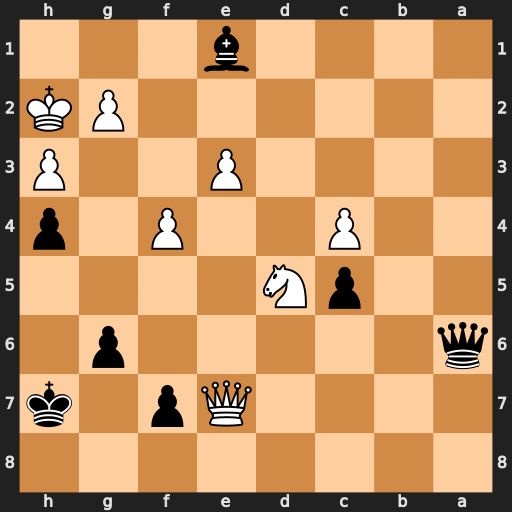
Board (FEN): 8/4Qp1k/q5p1/2pN4/2P2P1p/4P2P/6PK/4b3
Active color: b
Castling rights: -
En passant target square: -
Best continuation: Bg3+ Kg1 Qa1#